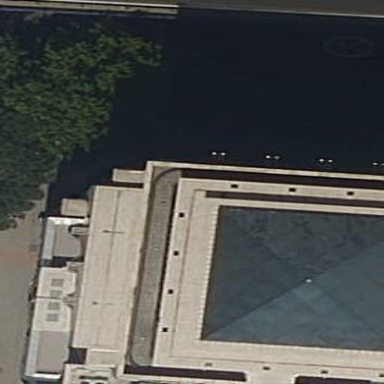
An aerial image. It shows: Building with pyramidal roof.